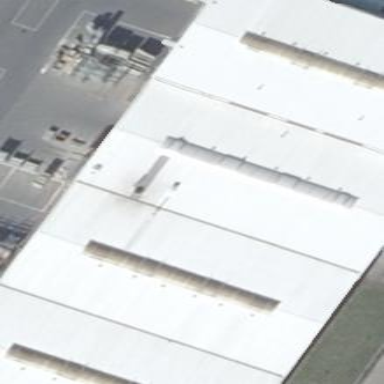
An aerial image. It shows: Industrial building.